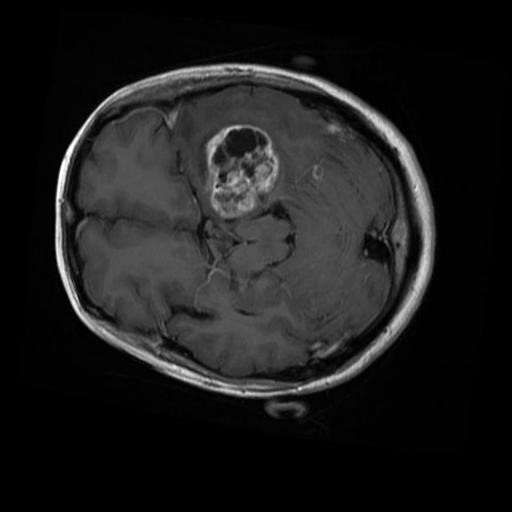
Label: brain_glioma